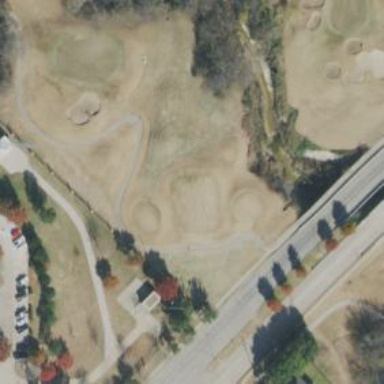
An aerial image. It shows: Pathway for golfing.